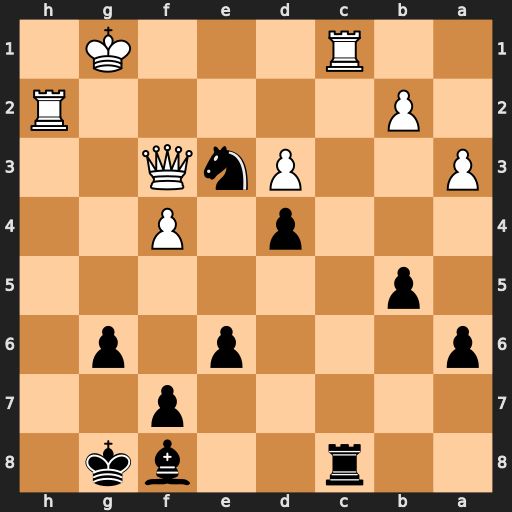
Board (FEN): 2r2bk1/5p2/p3p1p1/1p6/3p1P2/P2PnQ2/1P5R/2R3K1
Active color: b
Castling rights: -
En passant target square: -
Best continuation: Rxc1+ Kf2 Rf1+